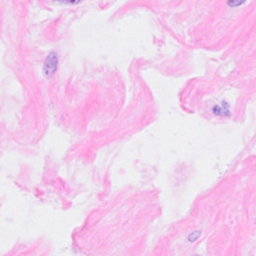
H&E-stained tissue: Breast